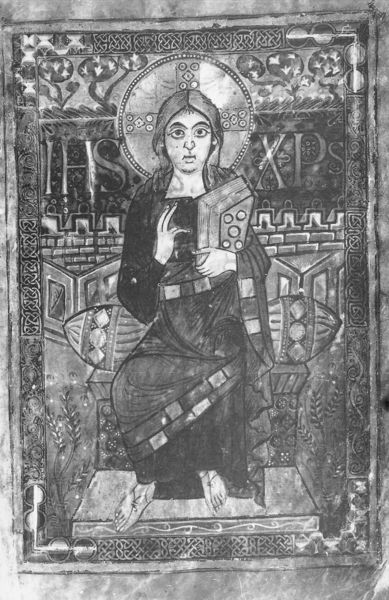
Titel: Godescalc Evangelistar
Standort: Herkunftsort: Aachen (EU - D)
Institution: Paris, Bibliothèque Nationale
Schlagwörter: mann, sitzen, finger, frau, kleid, stuhl, zeichnung, blick, teppich, augen, bibel, rahmen, stein, kirche, gewand, haare, mantel, pflanzen, füße, schrift, thron, inschrift, sitzt, barfuss, buch, schwarzweiß, text, buchstaben, mosaik, buchdeckel, buchdruck, titelseite, rolle, heiligenschein, nimbus, christus, jesus, mittelalter, segnen, frei, heiliger, maria, miniatur, schwur, ikone, zinne, segensgestus, codex